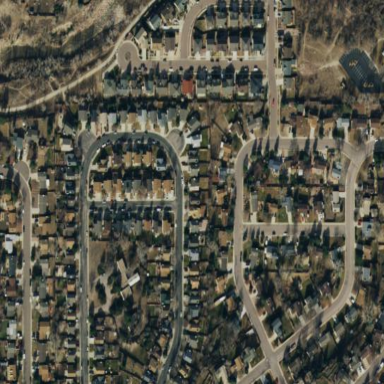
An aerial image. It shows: Residential area.